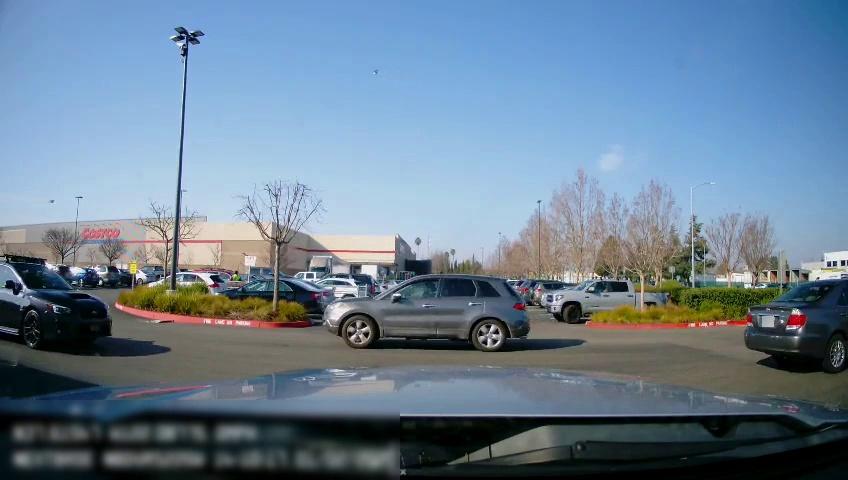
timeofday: Day
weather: Sunny
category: Drivable Space
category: Vehicles | Car
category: Vehicles | Car
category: Vehicles | SUV
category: Vehicles | SUV
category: Vehicles | Truck
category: Vehicles | SUV
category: Vehicles | SUV
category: Vehicles | SUV
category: Vehicles | SUV
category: Vehicles | Car
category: Vehicles | Car
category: Vehicles | Car
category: Vehicles | Car
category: Vehicles | SUV
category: Vehicles | Truck
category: Vehicles | Truck
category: Vehicles | SUV
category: Vehicles | SUV
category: Vehicles | SUV
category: Vehicles | Car
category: Vehicles | Car
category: Traffic | Signs